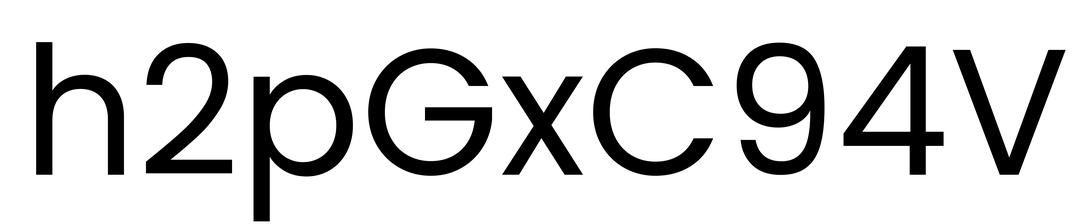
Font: Poppins-Regular